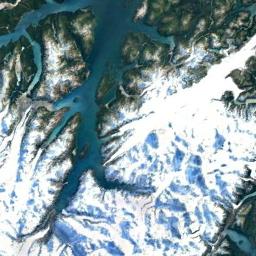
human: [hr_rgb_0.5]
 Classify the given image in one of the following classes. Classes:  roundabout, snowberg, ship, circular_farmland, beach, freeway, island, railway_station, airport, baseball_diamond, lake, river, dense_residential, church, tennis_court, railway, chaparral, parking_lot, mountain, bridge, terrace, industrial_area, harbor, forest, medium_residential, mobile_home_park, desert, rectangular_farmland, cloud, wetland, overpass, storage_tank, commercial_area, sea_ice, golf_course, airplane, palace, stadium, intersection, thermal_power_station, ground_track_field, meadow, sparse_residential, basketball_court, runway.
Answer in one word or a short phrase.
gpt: snowberg